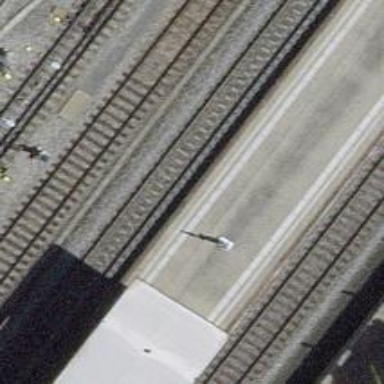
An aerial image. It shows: Platform edge at railway station.